Interaction volume radius: 10 \u00c5
Interaction volume height: 15 \u00c5
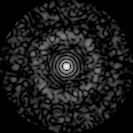
Disorder parameter: 0.816